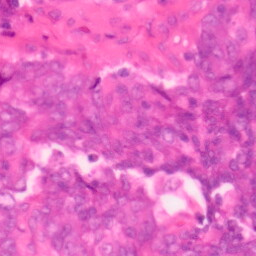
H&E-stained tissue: Colon